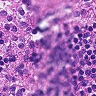
Metastatic tissue present: no